Interaction volume radius: 5 \u00c5
Interaction volume height: 10 \u00c5
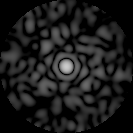
Disorder parameter: 0.8855